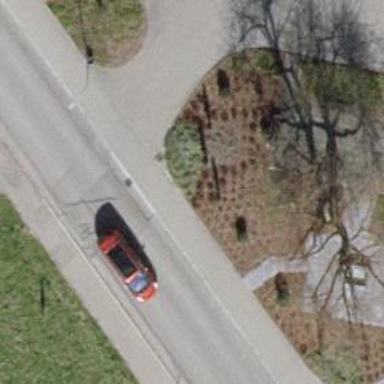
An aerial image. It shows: Urban tree adds touch of nature to the surroundings.